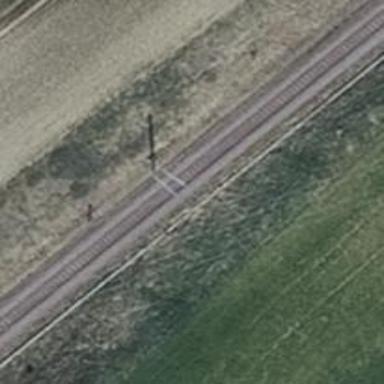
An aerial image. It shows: Railway milestone with catenary mast.